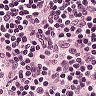
Metastatic tissue present: no